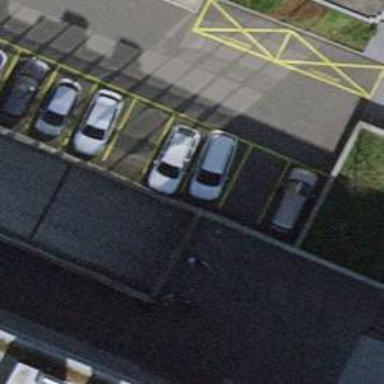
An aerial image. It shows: Parking entrance.